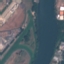
Label: River